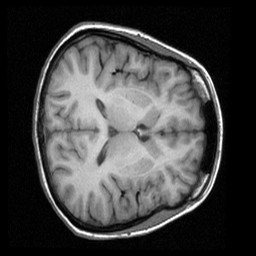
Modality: T1w
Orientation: axial
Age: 37